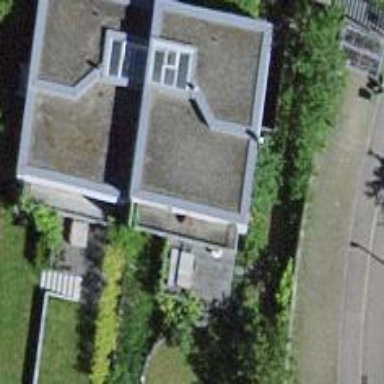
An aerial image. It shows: Simple and straightforward house.